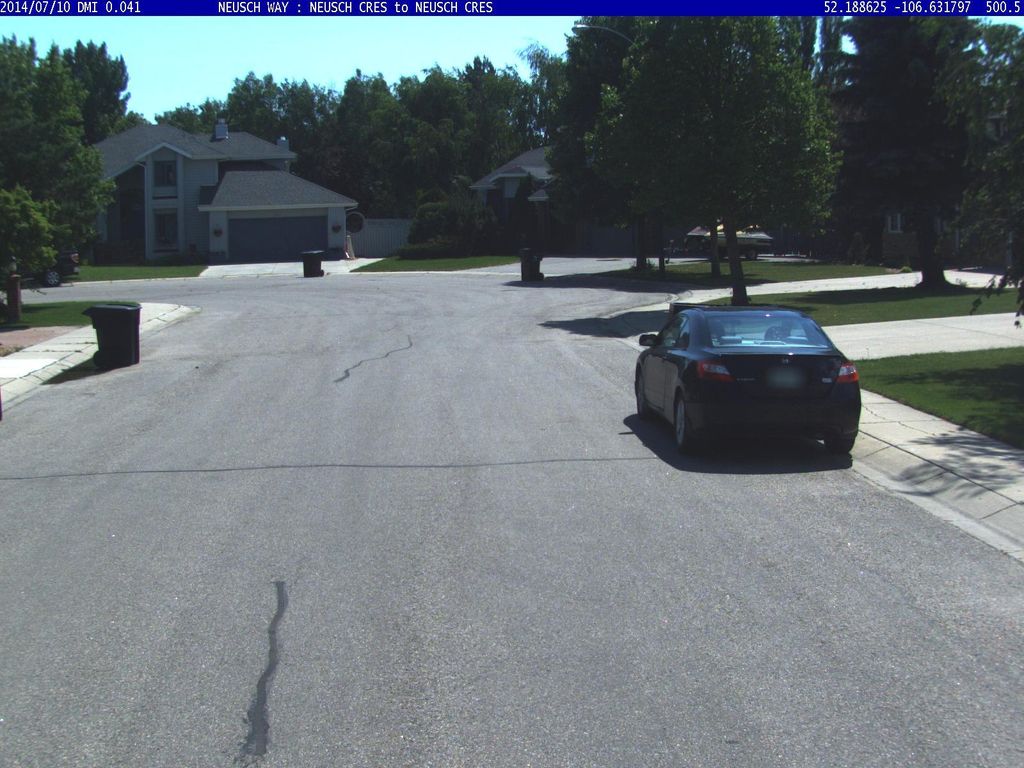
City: saskatoon